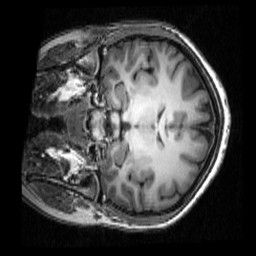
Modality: T1w
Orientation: coronal
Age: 21
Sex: female